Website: lowes
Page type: customer-info-address
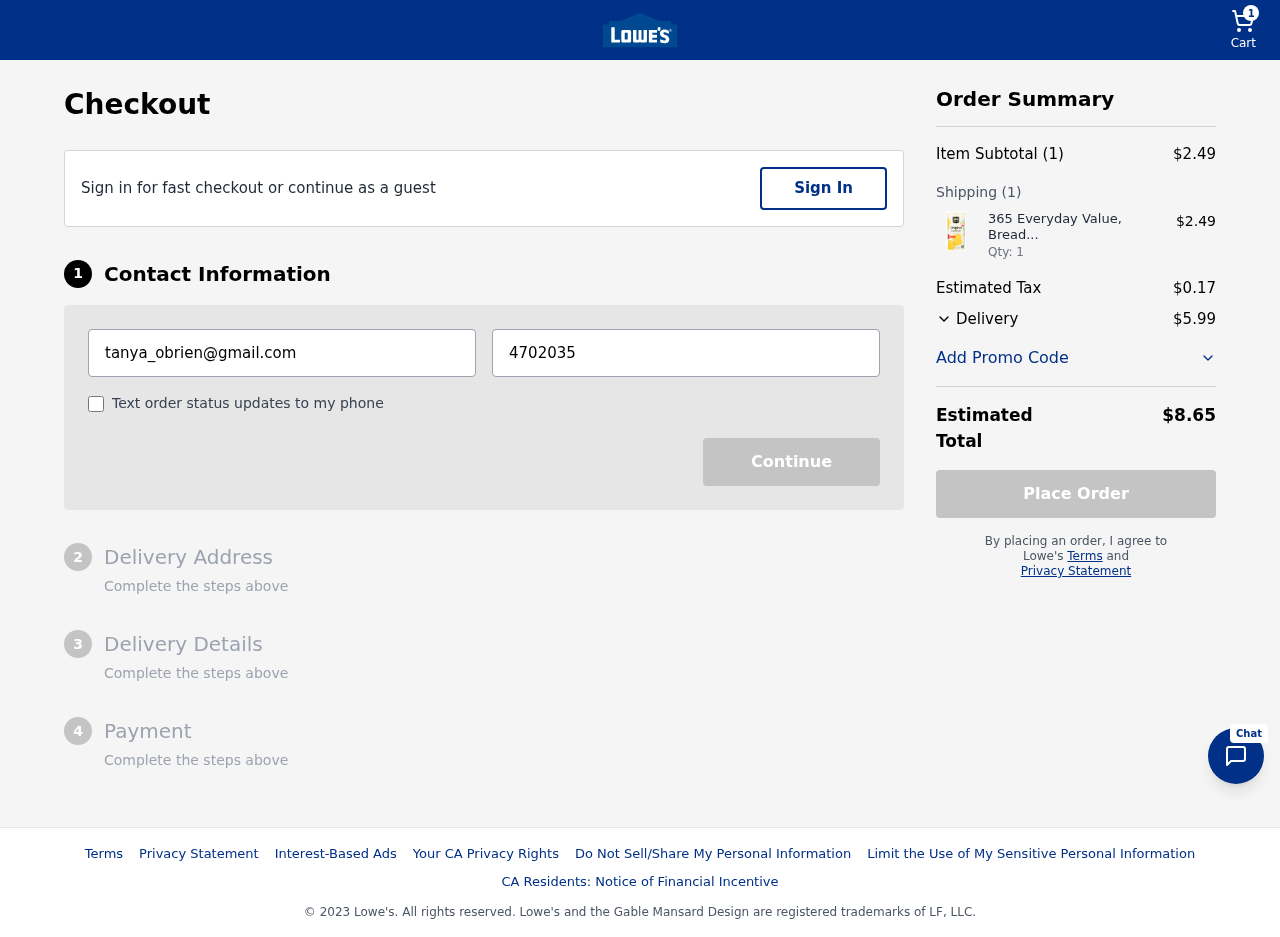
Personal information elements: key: PII_EMAIL
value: tanya_obrien@gmail.com
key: PII_PHONE
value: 4702035441
Product elements: key: PRODUCT1_NAME
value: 365 Everyday Value, Bread Crumbs, Original, 15 oz
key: PRODUCT1_PRICE
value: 2.49
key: PRODUCT1_QUANTITY
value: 1
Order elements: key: ORDER_NUM_ITEMS
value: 1
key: ORDER_SUBTOTAL
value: $2.49
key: ORDER_NUM_ITEMS2
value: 1
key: ORDER_TAX
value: $0.17
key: ORDER_SHIPPING_COST
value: $5.99
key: ORDER_TOTAL
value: $8.65